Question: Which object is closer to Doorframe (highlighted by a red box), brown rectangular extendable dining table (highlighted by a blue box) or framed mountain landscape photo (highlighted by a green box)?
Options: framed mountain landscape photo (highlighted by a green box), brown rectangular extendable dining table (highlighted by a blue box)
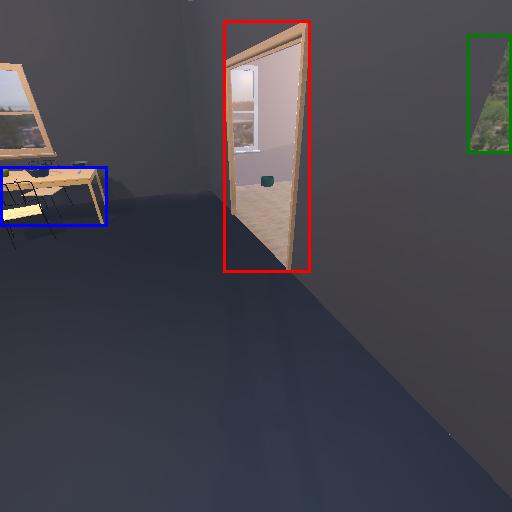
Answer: framed mountain landscape photo (highlighted by a green box)